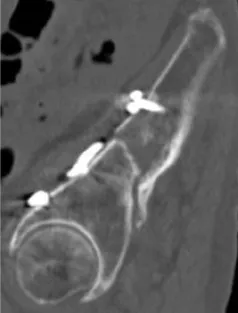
Post-operative computed tomography sagittal views. Computed tomography images showing the process of union of the fracture site at. 5.
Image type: radiology (ct)